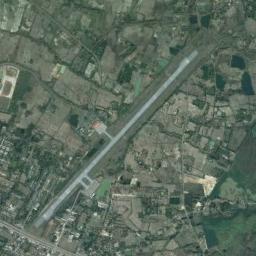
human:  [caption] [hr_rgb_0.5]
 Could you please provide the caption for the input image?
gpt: An airport is surrounded by many buildings and fields .

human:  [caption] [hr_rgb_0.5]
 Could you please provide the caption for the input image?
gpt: An airport with a runway and an open area on the farmland with different plants .

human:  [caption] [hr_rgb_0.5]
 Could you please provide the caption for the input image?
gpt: There are two crossing runways here .

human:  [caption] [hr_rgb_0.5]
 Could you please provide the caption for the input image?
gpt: A complex airport with many runways and buildings is surrounded by a brown and green farmland .

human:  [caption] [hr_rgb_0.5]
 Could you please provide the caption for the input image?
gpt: The road is straight  at the airport .